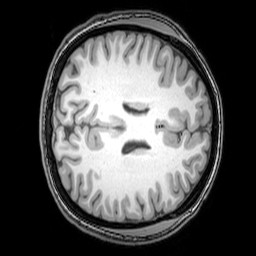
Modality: T1w
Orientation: axial
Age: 24
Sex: female
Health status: healthy
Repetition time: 0.081 s
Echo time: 0.037 s